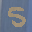
Label: 5